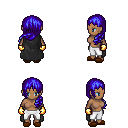
a pixel art fantasy rpg character, female body template, human, dark skin, black cape, white pants, blue left-swept hairstyle, gold gloves, brown slippers, four views (front, back, left, right), 2x2 character sprite sheet, small pixel art, hard edges, no anti-aliasing